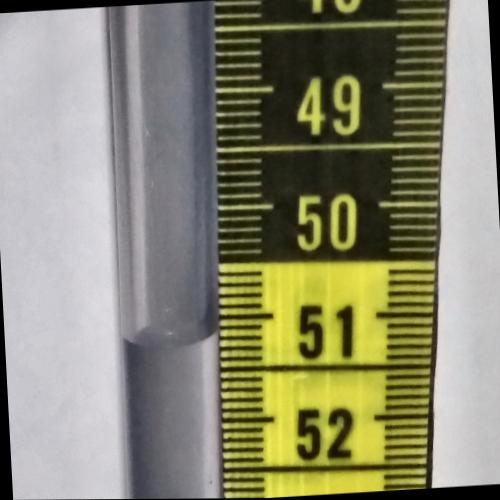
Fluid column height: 51.2 cm